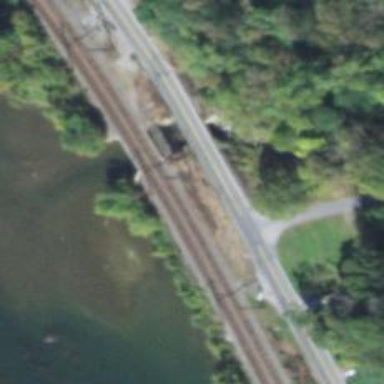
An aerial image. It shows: Bridge over railway line.